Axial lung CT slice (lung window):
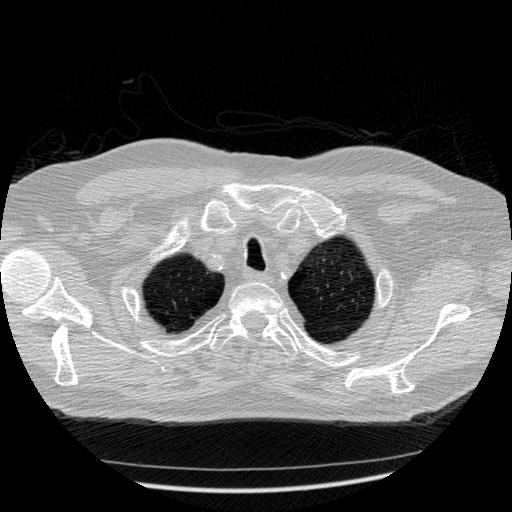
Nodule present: no